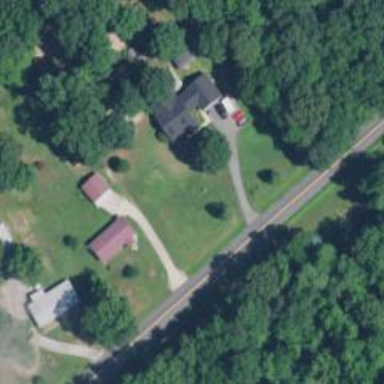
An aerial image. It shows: Driveway.